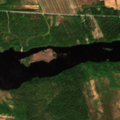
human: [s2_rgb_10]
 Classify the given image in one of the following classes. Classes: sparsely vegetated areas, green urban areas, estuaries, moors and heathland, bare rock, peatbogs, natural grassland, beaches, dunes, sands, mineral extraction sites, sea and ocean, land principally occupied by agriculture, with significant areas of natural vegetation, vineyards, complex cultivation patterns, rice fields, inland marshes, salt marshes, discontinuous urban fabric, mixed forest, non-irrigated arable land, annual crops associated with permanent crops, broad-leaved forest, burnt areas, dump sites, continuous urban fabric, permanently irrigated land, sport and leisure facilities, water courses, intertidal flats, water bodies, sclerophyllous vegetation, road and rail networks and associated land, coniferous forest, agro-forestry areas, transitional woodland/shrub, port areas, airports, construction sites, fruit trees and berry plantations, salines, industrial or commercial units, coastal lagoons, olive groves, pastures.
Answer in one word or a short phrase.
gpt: mixed forest, transitional woodland/shrub, water bodies